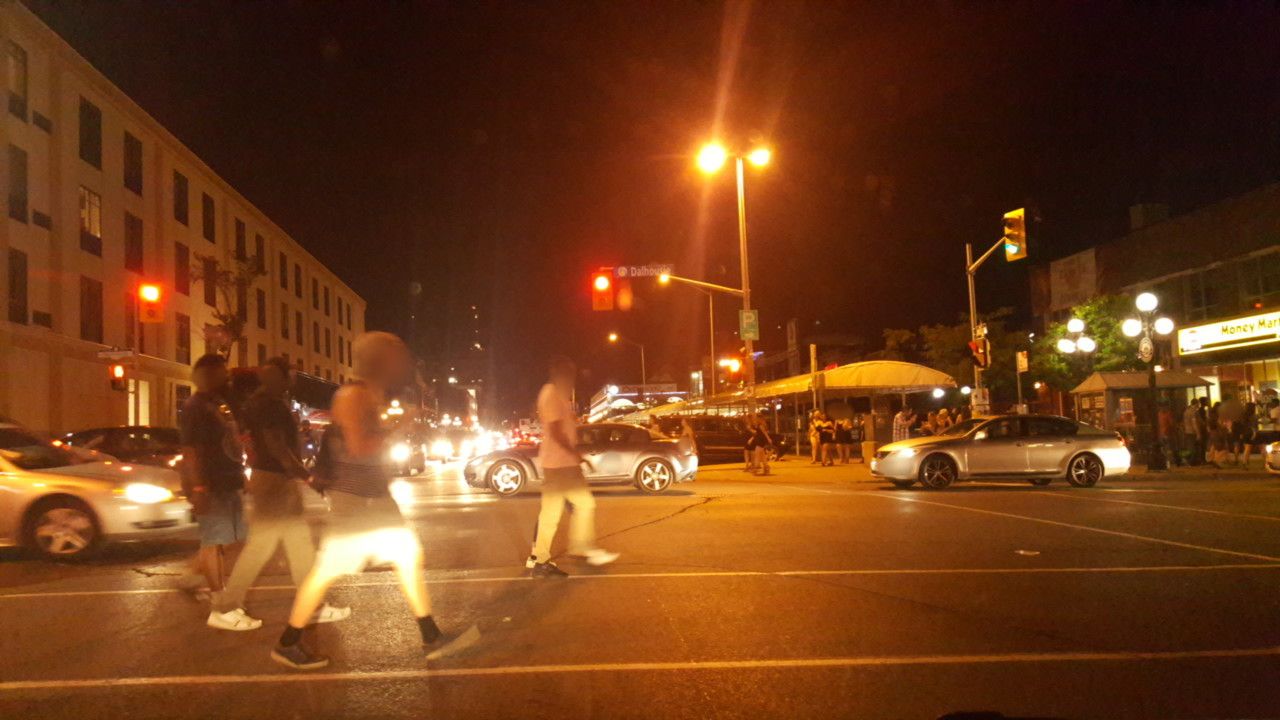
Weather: clear
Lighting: night
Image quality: slightly poor
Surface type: driving surface
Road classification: footway
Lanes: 2
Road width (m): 1.5
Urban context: urban centre
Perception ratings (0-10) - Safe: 1.61, Lively: 6.57, Beautiful: 2.2, Boring: 2.3, Depressing: 1.67, Wealthy: 4.31